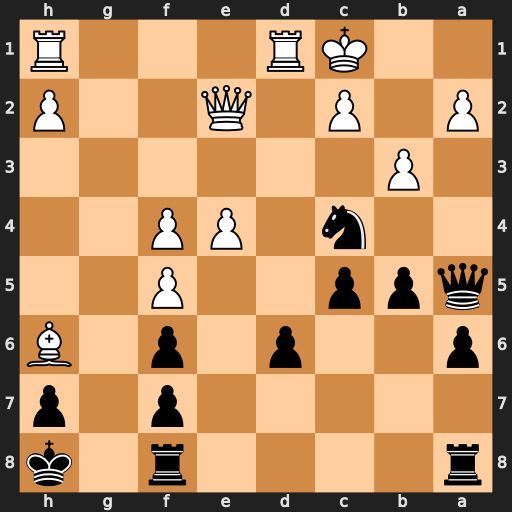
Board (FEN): r4r1k/5p1p/p2p1p1B/qpp2P2/2n1PP2/1P6/P1P1Q2P/2KR3R
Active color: b
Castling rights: -
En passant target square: -
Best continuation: Qa3+ Kb1 Qb2#